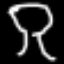
Label: mushroom